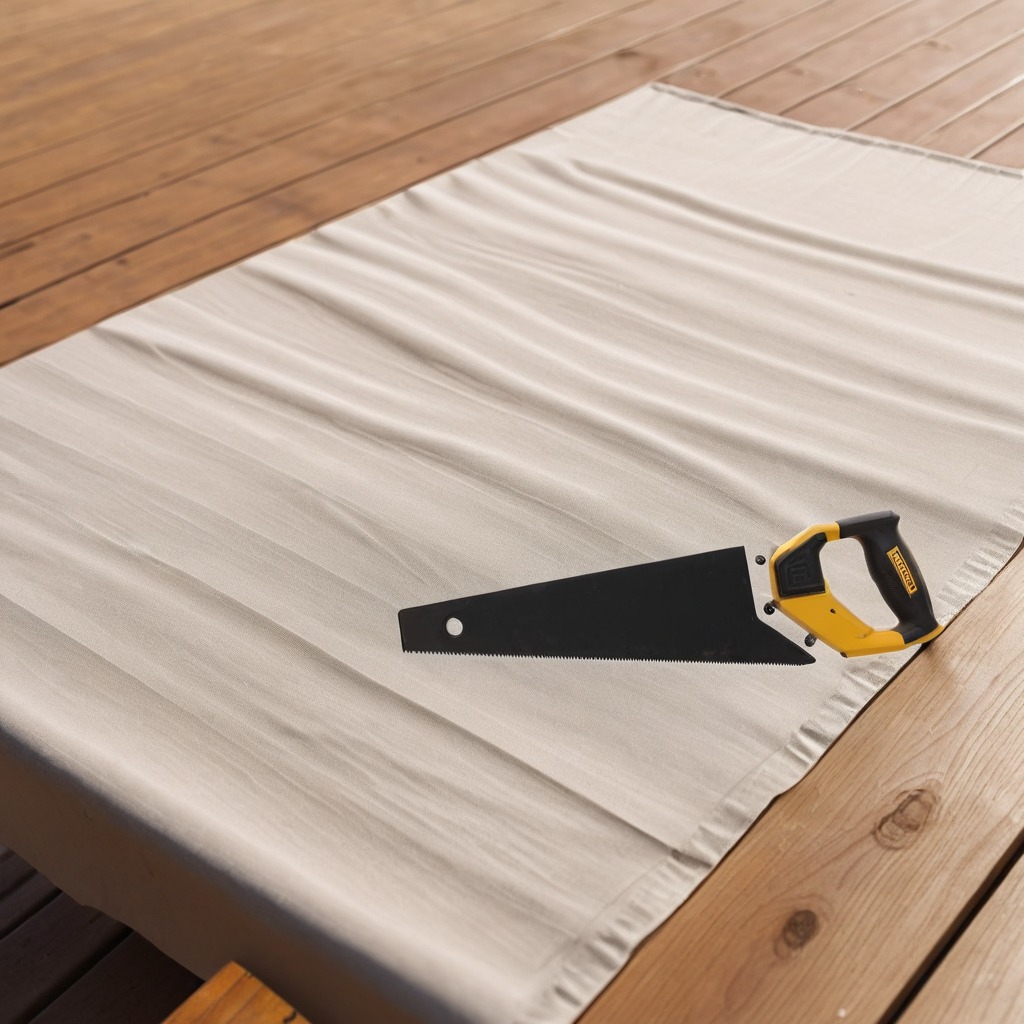
A handheld metal saw is lying on the wooden table.